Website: lowes
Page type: customer-info-address
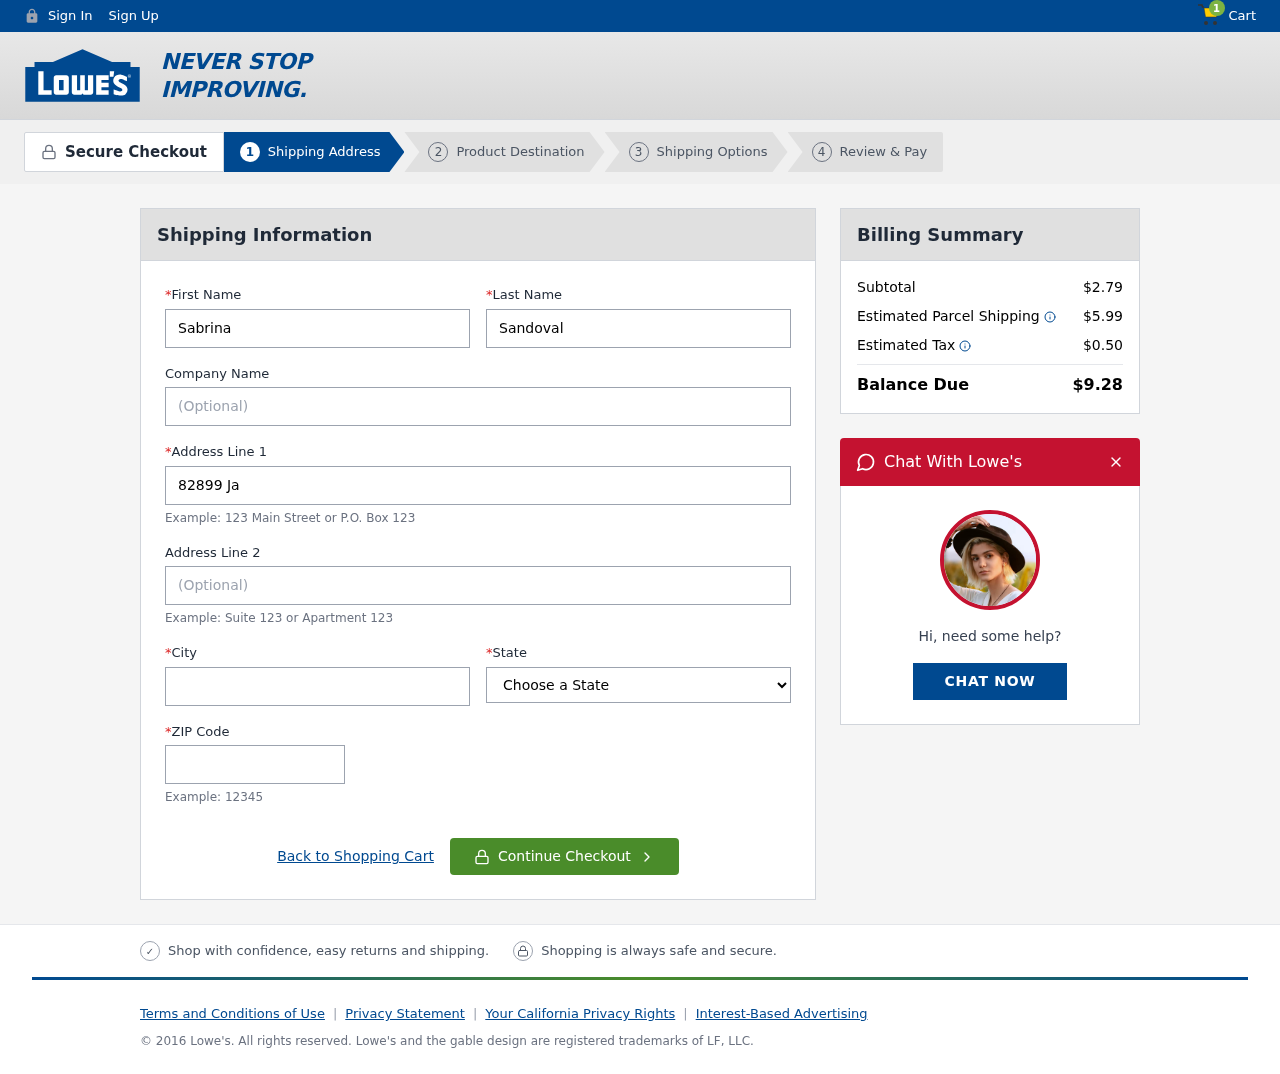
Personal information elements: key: PII_CITY
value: Wigginschester
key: PII_FIRSTNAME
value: Sabrina
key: PII_LASTNAME
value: Sandoval
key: PII_POSTCODE
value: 97085
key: PII_STATE
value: Vermont
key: PII_STREET
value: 82899 James Views
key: PII_STREET2
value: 44207 Fitzpatrick Shoals Suite 618
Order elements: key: ORDER_NUM_ITEMS
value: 1
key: ORDER_SUBTOTAL
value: $2.79
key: ORDER_SHIPPING_COST
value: $5.99
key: ORDER_TAX
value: $0.50
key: ORDER_TOTAL
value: $9.28